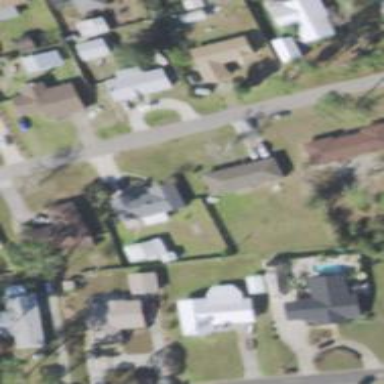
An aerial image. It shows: This residential area consists of single-family homes.